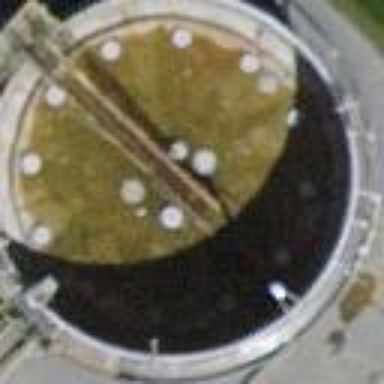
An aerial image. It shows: Storage tank which is man-made.